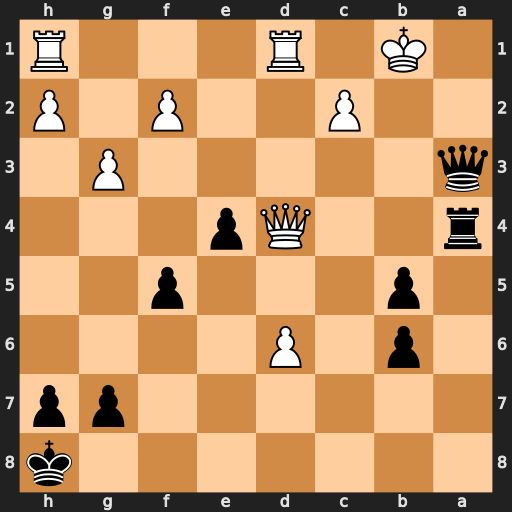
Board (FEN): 7k/6pp/1p1P4/1p3p2/r2Qp3/q5P1/2P2P1P/1K1R3R
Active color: b
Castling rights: -
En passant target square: -
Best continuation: Qa2+ Kc1 Rxd4 Rxd4 Qa1+ Kd2 Qxd4+